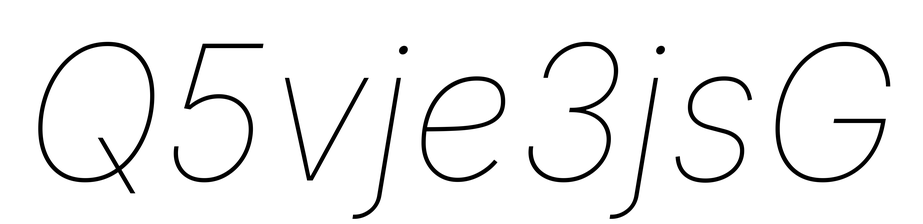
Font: Inter-Italic_Thin_Italic